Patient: sex M, age 42
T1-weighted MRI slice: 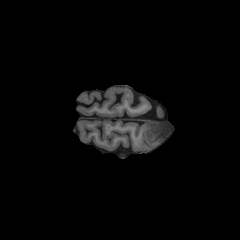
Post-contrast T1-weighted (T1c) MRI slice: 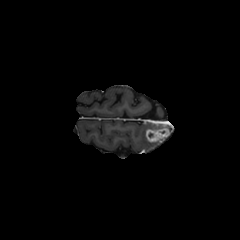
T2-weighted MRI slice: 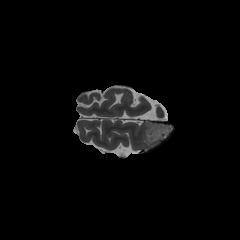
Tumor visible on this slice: yes
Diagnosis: Glioblastoma, IDH-wildtype
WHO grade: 4